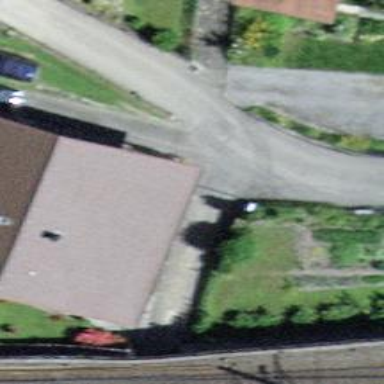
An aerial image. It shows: Residential road with asphalt surface.